Question: I have just started learning Drupal 7, and want to upload a file using a custom form. But when I upload file it generates below error.

Here is my code.
'''
function custom_form_form($form,&$form_state) {
$form = array();
$form['photos'] = array(
'#title' => t('Image'),
'#type' => 'file',
'#name' => 'files[photos]',
);
$form['submit'] = array(
'#value' => 'Submit',
'#type' => 'submit',
'#name' => 'submit',
);
$form['#submit'][] = 'custom_submit_function';
return $form;
}
function custom_submit_function($form, &$form_state){
$validators = array(
'file_validate_extensions' => array('jpg png gif'),
);
//Save file
$file_destination = "public://Photos/";
$file = file_save_upload('photos', $validators, $file_destination,FILE_EXISTS_RENAME);
if(isset($file->uri)){ //if you need this file to be not temporary
$file->status = 1;
file_save($file);
}
if ($file) {
$file_content = file_get_contents($file->filepath);
echo $file_content;
}
else{
print_r(form_set_error('photos', 'Could not upload file.'));
}
}
'''
I don't know where I am making a mistake !!!
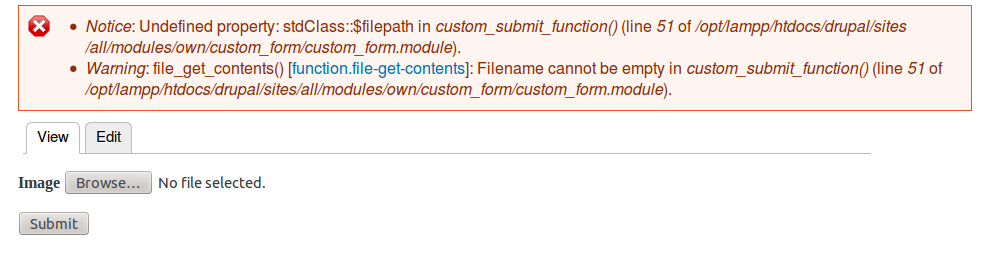
Answer: If you look at the definition of 'file_save_upload()' in the <URL>;' instead.